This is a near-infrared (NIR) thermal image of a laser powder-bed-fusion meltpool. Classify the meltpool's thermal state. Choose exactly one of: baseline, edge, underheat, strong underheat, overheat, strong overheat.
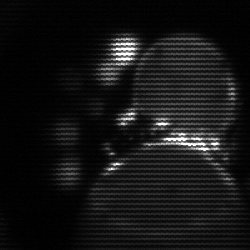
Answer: edge